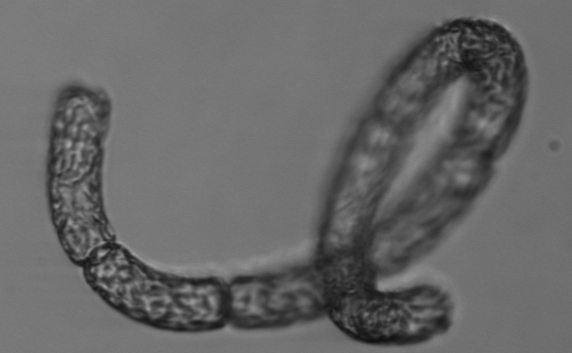
Label: Guinardia_striata